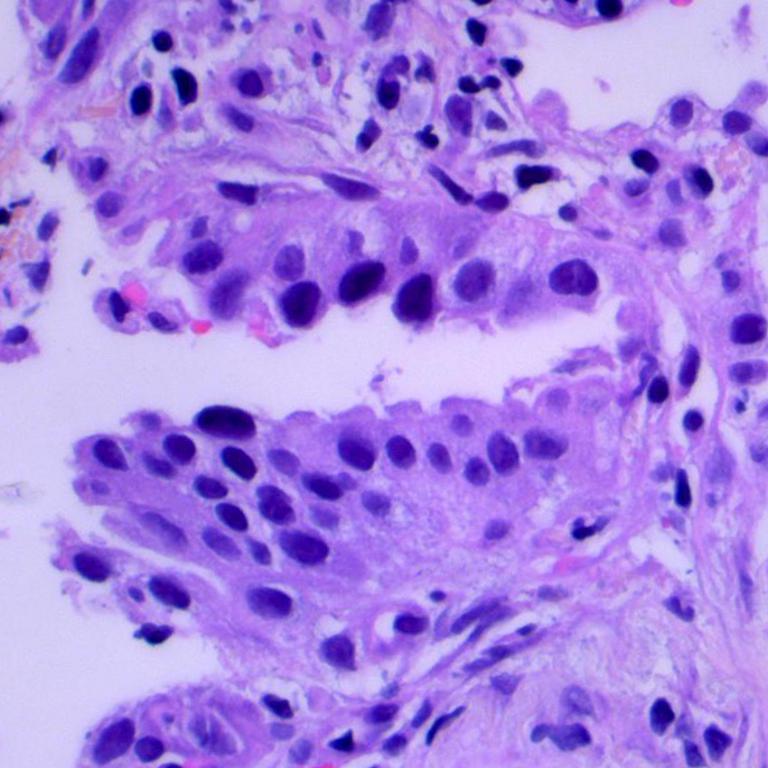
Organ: lung
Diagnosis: adenocarcinomas